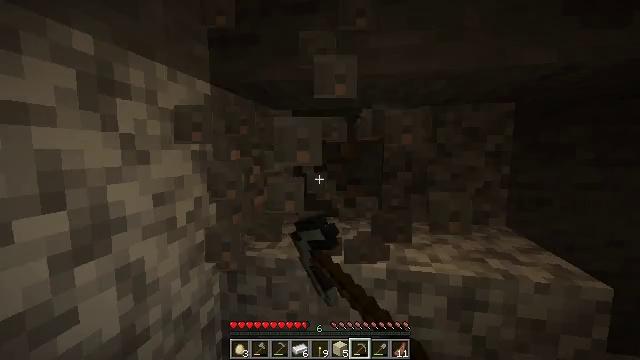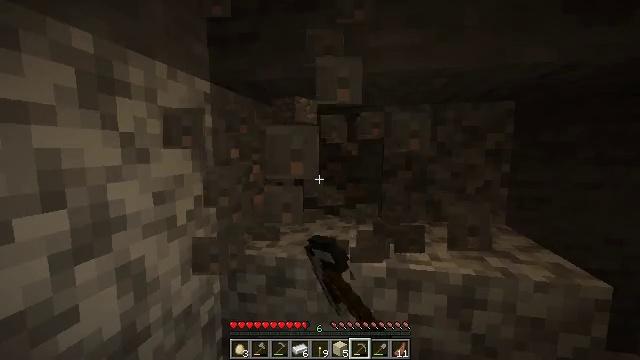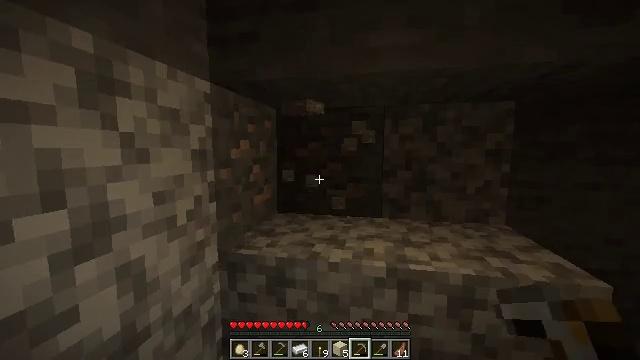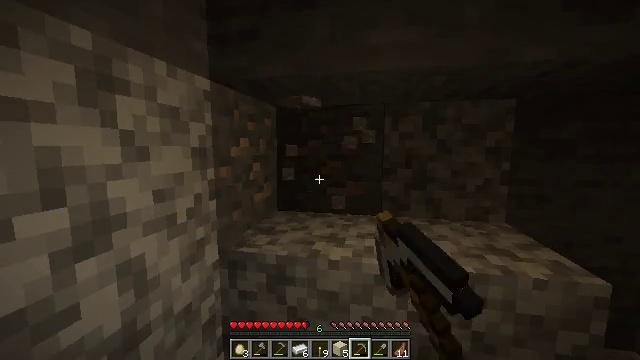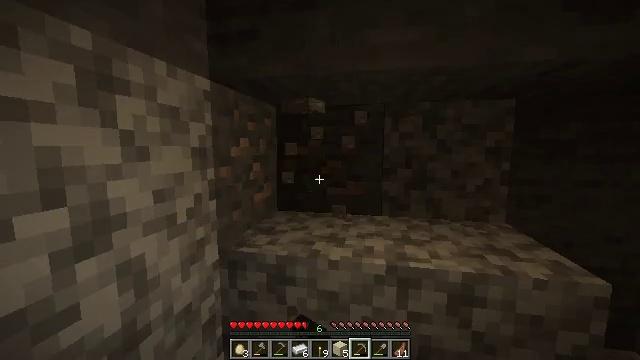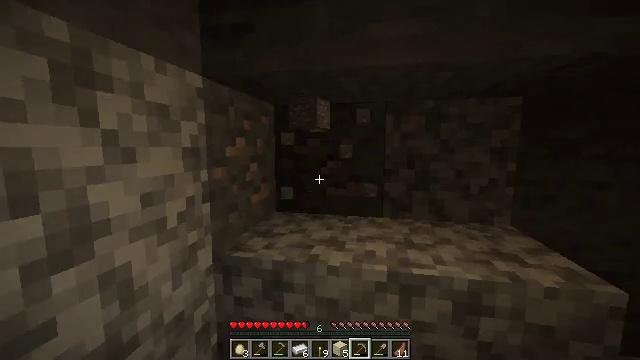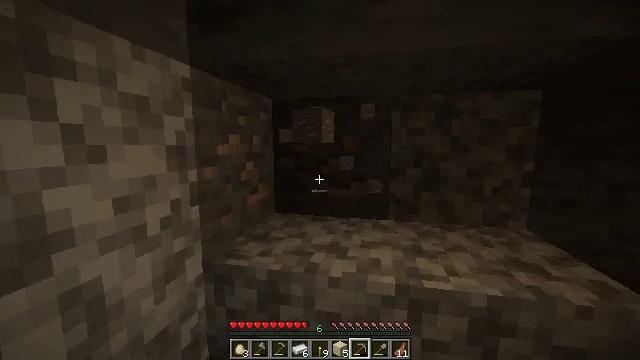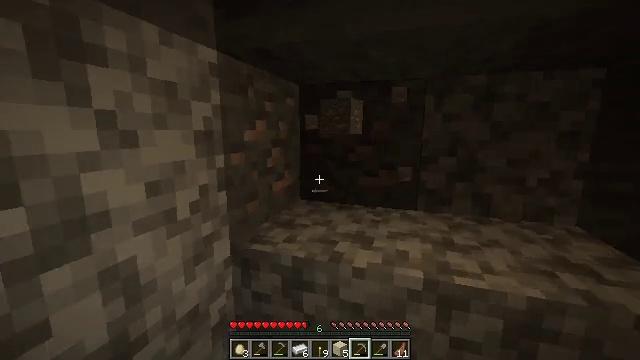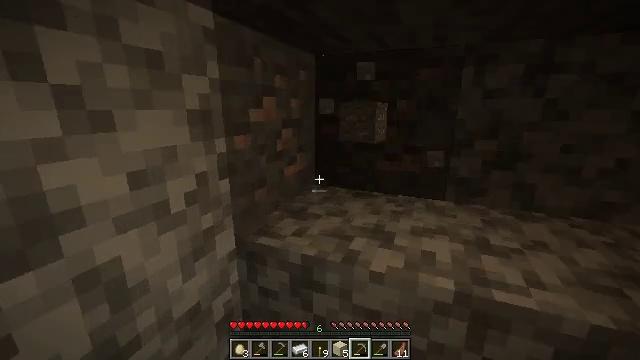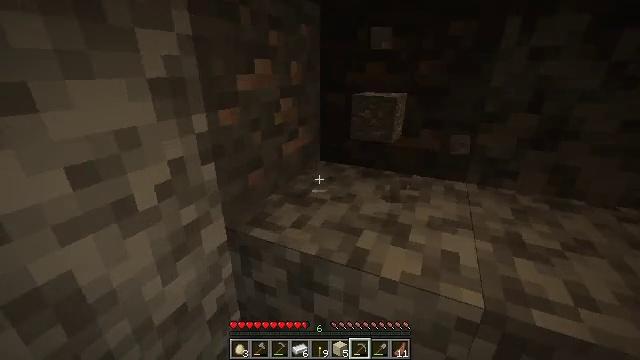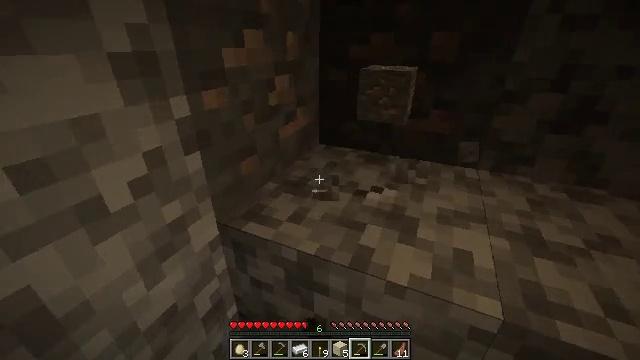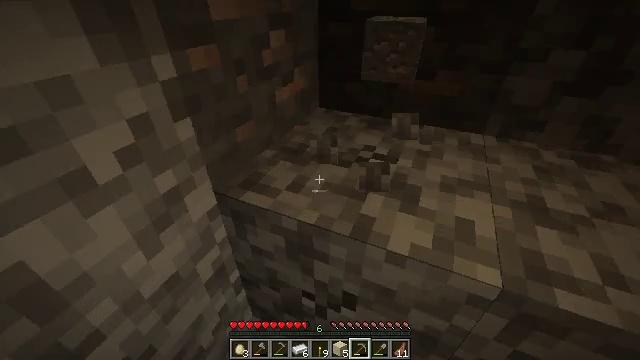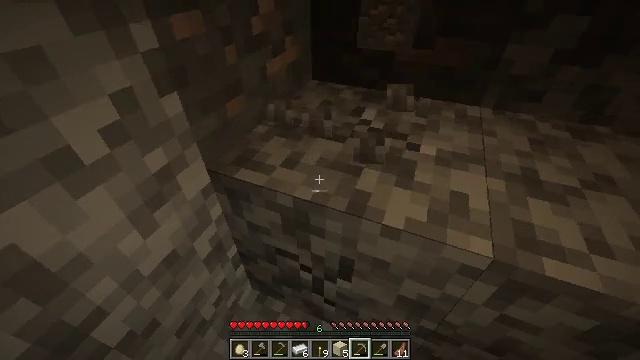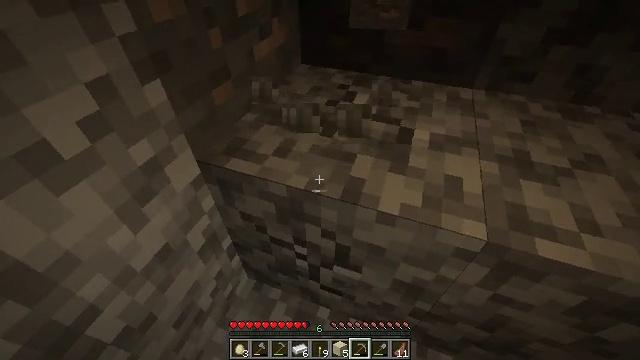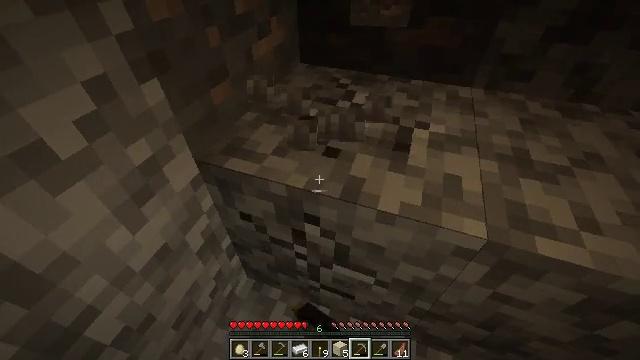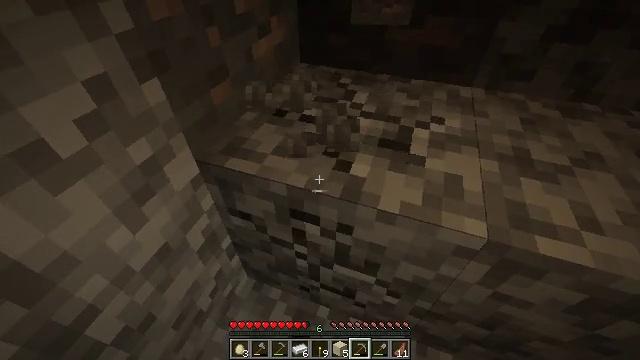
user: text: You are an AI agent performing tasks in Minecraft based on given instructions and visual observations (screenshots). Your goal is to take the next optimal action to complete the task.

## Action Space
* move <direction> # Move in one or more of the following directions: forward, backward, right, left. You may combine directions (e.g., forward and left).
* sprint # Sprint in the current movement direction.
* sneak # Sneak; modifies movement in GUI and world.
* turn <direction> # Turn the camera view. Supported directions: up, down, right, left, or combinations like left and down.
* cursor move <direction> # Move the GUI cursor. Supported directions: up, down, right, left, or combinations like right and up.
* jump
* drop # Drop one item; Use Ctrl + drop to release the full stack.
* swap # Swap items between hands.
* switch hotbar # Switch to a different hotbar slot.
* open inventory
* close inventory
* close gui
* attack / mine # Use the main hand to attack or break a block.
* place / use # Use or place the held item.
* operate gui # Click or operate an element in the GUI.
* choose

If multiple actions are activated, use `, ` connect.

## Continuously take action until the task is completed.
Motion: motion action
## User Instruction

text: Digging the diorite for building material.
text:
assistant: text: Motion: attack / mine
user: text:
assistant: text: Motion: attack / mine
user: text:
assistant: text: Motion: attack / mine
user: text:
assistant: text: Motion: attack / mine
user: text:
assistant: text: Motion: move forward, attack / mine
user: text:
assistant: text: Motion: move forward
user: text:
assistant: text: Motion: move forward, turn left and down
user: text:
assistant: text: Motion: move forward, turn left and down
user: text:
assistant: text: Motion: turn left and down, attack / mine
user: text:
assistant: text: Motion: turn down, attack / mine
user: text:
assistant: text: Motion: turn down, attack / mine
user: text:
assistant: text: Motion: turn right and down, attack / mine
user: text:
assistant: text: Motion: turn right and down, attack / mine
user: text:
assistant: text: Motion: attack / mine
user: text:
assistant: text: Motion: attack / mine
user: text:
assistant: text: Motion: attack / mine
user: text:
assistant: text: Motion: attack / mine
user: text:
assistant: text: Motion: attack / mine
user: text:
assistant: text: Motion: turn right, attack / mine
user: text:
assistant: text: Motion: attack / mine
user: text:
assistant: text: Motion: attack / mine
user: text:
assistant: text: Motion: attack / mine
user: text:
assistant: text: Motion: attack / mine
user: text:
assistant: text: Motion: attack / mine
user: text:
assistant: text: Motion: attack / mine